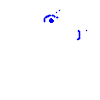
Particle: electron